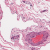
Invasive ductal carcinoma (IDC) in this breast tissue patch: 0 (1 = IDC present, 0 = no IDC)